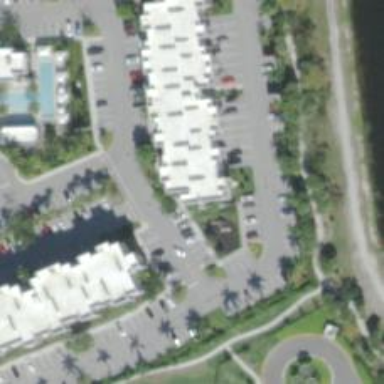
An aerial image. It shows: Parking space is available.